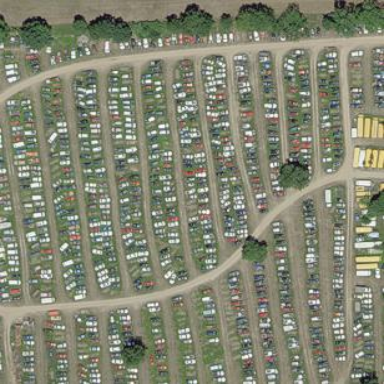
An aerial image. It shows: Industrial area designated as auto wrecker yard.